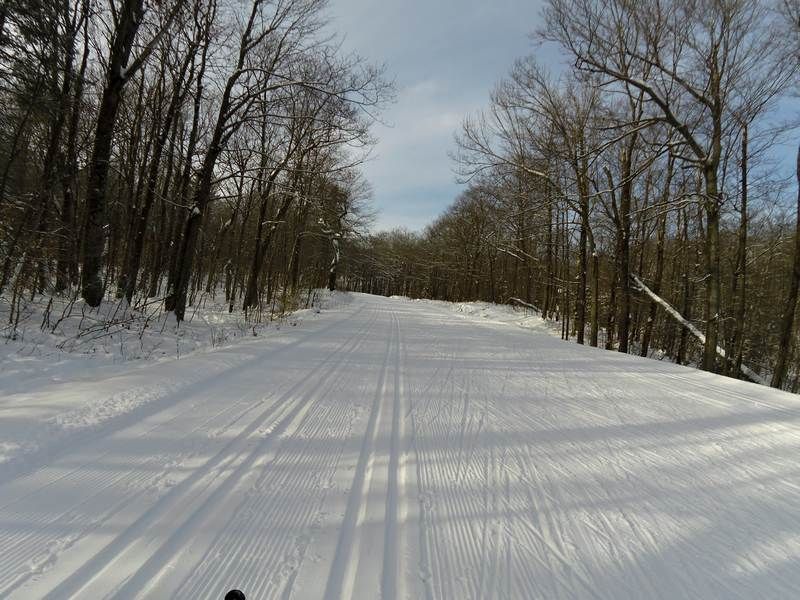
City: ottawa-gatineau